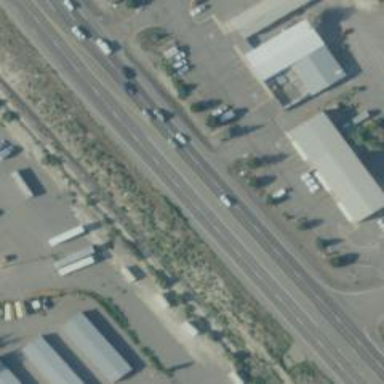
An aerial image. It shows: Asphalt trunk highway.